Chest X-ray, PA view. Patient: 51 years old, sex M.
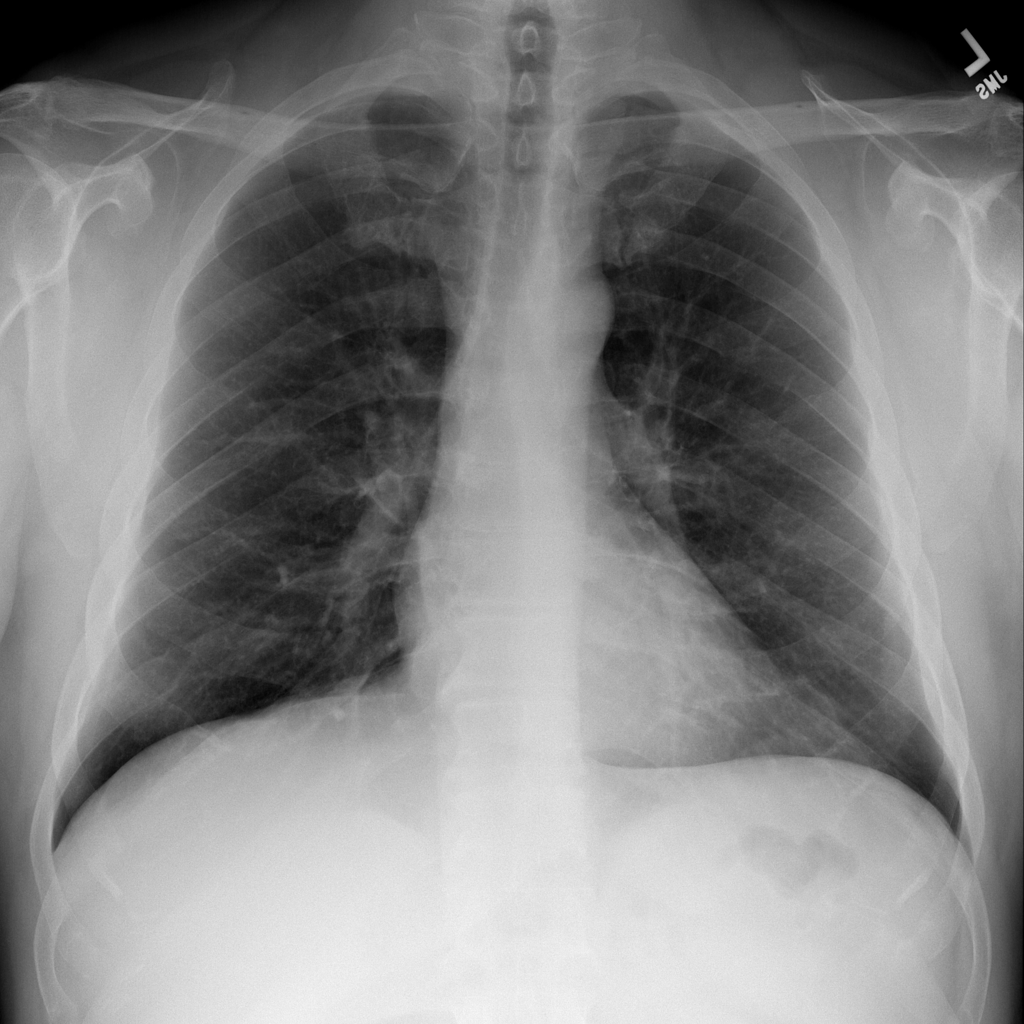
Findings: No Finding